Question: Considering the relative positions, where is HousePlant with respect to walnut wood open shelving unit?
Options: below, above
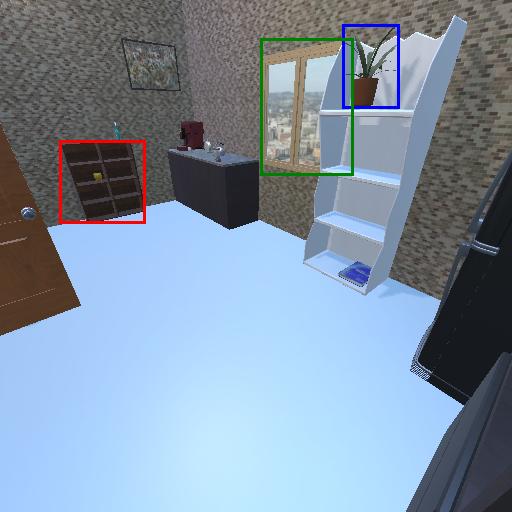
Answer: below